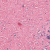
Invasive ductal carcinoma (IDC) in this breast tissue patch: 0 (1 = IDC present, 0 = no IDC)